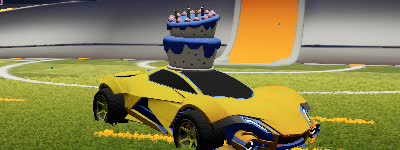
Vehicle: werewolf